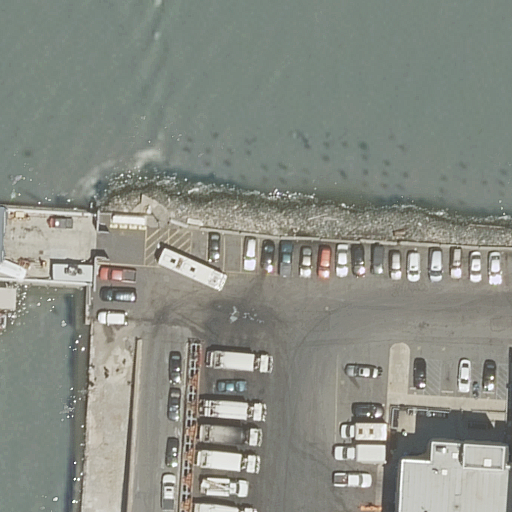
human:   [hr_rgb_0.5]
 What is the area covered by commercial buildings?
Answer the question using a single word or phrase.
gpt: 0m2

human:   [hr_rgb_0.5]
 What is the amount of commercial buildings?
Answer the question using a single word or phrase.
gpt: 0

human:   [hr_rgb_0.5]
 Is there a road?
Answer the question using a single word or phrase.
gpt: yes

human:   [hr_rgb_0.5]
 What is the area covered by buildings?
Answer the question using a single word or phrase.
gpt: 10m2

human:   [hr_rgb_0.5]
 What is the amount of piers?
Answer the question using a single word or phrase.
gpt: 1

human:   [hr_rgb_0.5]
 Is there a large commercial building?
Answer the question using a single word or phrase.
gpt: no

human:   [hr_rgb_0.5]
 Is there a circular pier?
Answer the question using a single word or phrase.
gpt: no

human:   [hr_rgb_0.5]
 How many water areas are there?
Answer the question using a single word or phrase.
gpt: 1

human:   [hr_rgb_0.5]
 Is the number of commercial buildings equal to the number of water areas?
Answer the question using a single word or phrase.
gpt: no

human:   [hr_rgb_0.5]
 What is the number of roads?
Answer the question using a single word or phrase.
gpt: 2

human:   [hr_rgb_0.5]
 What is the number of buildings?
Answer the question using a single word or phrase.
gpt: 1

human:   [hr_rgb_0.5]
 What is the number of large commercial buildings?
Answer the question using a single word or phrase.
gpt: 0

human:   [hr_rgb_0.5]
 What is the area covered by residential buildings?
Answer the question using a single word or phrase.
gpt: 0m2

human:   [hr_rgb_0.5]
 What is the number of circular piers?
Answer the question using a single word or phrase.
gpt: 0

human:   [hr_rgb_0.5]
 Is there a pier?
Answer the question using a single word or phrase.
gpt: yes

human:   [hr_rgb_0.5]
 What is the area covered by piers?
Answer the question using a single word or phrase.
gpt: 304m2

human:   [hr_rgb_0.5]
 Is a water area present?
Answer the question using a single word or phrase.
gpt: yes

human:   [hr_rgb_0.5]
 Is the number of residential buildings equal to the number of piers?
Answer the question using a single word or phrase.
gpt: no

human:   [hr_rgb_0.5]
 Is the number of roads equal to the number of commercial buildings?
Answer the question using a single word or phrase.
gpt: no

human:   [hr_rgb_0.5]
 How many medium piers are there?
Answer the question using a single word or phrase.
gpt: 1

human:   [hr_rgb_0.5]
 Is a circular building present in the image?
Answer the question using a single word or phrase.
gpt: no

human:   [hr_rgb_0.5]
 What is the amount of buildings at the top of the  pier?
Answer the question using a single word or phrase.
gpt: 0

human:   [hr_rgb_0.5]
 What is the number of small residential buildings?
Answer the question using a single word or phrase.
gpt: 0

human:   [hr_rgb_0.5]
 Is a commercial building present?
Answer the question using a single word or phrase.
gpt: no

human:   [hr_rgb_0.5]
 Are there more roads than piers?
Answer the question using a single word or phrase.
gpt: yes

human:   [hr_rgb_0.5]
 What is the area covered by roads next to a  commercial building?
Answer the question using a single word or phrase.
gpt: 0m2

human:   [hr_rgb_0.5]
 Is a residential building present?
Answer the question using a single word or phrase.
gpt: no

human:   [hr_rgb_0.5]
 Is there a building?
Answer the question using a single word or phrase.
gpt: yes

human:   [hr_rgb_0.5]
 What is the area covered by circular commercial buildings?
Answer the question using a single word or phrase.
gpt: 0m2

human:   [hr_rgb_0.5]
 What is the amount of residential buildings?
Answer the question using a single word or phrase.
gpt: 0

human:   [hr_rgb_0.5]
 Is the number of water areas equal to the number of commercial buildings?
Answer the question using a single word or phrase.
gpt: no

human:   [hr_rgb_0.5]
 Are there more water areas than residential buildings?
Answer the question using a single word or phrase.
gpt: yes

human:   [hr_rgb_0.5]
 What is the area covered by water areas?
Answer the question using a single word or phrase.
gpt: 5027m2

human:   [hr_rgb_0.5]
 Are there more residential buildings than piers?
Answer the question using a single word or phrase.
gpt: no

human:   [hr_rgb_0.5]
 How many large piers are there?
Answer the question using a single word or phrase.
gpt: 0

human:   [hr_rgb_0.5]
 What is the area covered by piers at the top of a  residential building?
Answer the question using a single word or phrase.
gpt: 0m2

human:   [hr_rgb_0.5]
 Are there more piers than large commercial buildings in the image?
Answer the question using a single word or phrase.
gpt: yes

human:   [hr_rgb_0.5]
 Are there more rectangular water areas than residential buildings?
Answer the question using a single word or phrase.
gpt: no

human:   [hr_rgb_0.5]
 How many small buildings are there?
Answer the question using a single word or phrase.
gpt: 1

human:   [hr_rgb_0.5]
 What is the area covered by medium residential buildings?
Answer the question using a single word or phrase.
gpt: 0m2

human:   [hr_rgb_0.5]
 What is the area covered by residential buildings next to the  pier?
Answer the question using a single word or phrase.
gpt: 0m2

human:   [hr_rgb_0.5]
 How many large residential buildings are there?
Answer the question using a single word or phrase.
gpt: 0

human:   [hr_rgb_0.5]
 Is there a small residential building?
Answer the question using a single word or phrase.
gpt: no

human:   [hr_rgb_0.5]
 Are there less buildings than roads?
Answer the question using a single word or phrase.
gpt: yes

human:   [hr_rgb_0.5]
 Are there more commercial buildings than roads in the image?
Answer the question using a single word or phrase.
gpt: no

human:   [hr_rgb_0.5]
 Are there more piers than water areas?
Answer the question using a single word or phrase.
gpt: no

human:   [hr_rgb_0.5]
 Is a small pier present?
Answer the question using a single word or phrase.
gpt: no

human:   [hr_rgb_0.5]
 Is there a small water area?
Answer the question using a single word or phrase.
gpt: no

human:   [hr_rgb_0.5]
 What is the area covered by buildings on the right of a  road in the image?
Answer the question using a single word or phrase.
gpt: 0m2

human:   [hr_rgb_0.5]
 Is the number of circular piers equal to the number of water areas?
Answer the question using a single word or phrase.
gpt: no

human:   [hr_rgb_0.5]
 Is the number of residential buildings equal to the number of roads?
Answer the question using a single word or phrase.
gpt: no

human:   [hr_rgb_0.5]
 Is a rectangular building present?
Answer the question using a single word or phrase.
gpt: yes

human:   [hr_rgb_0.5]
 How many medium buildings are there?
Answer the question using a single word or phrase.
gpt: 0

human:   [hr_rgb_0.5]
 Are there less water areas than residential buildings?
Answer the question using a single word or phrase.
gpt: no

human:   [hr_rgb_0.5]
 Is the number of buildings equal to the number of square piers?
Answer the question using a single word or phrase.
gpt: no

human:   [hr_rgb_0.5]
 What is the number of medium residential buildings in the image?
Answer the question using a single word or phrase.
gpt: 0

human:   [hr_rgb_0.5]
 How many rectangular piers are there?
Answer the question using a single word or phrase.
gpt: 1

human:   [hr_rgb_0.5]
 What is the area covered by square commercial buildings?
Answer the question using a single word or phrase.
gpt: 0m2

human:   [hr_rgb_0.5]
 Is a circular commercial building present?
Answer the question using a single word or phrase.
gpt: no

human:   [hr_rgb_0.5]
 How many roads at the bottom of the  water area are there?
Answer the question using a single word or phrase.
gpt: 2

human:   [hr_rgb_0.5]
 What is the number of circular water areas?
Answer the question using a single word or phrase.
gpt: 0

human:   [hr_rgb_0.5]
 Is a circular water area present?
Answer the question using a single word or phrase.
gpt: no

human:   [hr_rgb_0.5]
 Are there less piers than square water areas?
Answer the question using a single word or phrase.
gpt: no

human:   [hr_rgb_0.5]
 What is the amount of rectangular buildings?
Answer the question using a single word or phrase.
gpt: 1